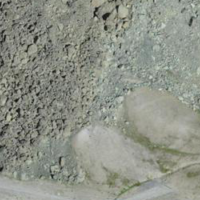
EUNIS habitat code: 48
Species observed at this site:
Marmota marmota
Scaeva selenitica